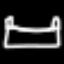
Label: bed